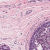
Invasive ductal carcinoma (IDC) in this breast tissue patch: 0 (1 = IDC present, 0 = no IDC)